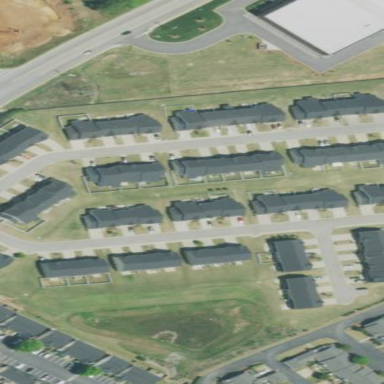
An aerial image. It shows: Residential neighbourhood.